Question: I've set up a method in a 'Location' class to parse an xml file. But when I try to invoke the method from the main class within the main method, it doesn't seem to be called.
I set a break point on 'locObj.parseNetwork();' but it never gets fired, the println's after it execute so not sure what the issue could be.
Does anyone know why the 'parseNetwork' isn't being called?
This is how I call the method from main:
'''
public class GrailQuestMain {
public static void main(String[] args) throws Exception {
//Parse in the xml file
Location locObj = new Location();
locObj.parseNetwork();
//Start screen prompt
System.out.println("********************************GRAIL QUEST************************************");
System.out.println("-------------------------------------------------------------------------------");
System.out.println("-------------------------------------------------------------------------------");
System.out.println("Hit enter to begin your quest to Cyprus..");
new Scanner(System.in).nextLine();
System.out.println("Loaded..");
}
}
'''
And this is the actual method within the Location class, both classes are in the same package:
'''
public class Location implements Lookable{
private List<AbstractGameCharacter> observers = new ArrayList<AbstractGameCharacter>();
private List<Thing> objects = new ArrayList<Thing>();
private List<Exit> exits = new ArrayList<Exit>();
private String name;
private String description;
public void enter(AbstractGameCharacter gc){
observers.add(gc);
}
public void exit(GameChacter gc){
observers.remove(gc);
}
public void parseNetwork() throws ParserConfigurationException, SAXException, IOException{
//Get the DOM Builder Factory
DocumentBuilderFactory factory =
DocumentBuilderFactory.newInstance();
//Get the DOM Builder
DocumentBuilder builder = factory.newDocumentBuilder();
//Load and Parse the XML document
//document contains the complete XML as a Tree.
Document document =
builder.parse(new File("network.xml"));
NodeList locationName = document.getElementsByTagName("location name");
}
}
'''
Added the println before the method call and it gets output, but method still doesn't seem to be called:

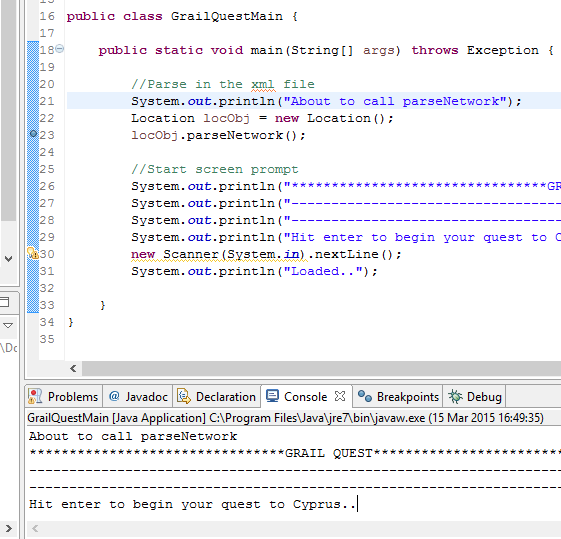
Answer: Given that your above code should successfully call 'parseNetwork()' I imagine you want to check where you are putting your break point? Alternatively put some output in the 'parseNetwork()' and see if it gets printed out.
It isn't due to any exceptions being thrown during execution as it would fail to print the lines after that method call since you are not handling the exceptions thrown by 'parseNetwork()'